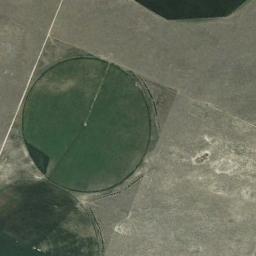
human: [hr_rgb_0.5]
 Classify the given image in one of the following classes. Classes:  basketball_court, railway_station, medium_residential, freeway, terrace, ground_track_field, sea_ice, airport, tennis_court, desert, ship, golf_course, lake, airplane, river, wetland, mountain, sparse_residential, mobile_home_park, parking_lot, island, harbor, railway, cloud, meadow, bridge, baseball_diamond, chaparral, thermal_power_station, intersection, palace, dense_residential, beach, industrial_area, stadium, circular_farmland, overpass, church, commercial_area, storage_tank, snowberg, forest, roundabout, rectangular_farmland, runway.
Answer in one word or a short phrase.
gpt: circular_farmland